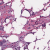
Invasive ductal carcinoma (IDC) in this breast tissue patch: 1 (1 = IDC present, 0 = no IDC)